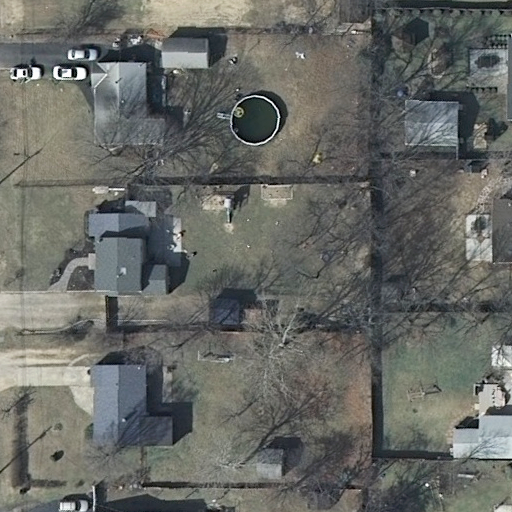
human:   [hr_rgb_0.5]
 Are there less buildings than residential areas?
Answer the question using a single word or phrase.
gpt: no

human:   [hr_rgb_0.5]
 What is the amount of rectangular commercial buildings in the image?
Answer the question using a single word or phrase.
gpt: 0

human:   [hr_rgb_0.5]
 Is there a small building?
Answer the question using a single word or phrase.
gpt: yes

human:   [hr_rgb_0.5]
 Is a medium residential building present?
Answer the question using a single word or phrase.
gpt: yes

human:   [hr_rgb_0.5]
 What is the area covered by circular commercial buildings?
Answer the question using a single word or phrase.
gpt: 0m2

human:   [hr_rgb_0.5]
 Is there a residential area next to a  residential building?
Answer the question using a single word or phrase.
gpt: yes

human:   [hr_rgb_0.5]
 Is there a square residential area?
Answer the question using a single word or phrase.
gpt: no

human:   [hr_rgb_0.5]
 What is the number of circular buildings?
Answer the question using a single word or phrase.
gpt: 0

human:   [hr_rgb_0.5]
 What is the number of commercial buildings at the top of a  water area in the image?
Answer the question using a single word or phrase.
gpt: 0

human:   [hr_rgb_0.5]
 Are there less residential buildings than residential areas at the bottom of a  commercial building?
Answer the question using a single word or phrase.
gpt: no

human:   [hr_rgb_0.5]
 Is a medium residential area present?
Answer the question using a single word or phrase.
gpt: no

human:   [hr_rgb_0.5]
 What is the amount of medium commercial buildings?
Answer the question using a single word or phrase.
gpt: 0

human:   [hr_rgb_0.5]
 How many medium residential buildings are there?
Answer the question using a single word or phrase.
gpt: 8

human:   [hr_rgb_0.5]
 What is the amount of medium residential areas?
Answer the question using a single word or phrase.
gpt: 0

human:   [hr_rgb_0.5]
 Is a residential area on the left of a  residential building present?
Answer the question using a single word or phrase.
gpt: yes

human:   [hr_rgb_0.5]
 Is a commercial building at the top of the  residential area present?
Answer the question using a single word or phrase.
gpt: no

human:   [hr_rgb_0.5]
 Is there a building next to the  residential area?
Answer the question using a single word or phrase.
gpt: yes

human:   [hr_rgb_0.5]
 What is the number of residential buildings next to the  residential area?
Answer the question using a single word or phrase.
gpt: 9

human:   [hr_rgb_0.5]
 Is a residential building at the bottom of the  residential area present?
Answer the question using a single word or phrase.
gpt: yes

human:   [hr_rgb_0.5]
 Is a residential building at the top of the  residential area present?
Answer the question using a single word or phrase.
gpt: no

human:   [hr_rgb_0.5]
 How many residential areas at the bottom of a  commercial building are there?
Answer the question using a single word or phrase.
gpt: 0

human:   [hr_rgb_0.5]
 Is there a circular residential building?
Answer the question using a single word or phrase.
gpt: no

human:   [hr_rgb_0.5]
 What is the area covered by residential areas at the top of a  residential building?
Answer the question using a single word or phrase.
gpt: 10599m2

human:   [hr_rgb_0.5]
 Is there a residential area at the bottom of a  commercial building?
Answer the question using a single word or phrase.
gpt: no

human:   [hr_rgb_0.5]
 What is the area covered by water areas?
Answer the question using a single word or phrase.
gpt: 0m2

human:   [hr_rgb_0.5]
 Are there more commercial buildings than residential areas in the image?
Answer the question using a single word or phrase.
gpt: no

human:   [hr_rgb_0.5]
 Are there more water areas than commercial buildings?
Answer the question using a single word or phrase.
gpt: no

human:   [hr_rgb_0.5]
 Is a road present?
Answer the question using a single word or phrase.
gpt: no

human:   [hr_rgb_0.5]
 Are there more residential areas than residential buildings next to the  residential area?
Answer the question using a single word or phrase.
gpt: no

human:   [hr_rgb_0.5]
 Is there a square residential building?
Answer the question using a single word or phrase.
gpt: no

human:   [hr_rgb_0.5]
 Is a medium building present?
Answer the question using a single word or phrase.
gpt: yes

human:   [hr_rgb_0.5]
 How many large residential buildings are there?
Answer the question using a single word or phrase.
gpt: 0

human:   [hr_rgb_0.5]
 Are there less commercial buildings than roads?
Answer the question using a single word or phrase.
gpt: no

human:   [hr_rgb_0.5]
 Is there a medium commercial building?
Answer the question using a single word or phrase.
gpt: no

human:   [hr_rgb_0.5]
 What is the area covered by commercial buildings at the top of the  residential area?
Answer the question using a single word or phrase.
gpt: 0m2

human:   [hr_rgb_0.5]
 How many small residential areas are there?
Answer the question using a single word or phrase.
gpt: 0